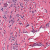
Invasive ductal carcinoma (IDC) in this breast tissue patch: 0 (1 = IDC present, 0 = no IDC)